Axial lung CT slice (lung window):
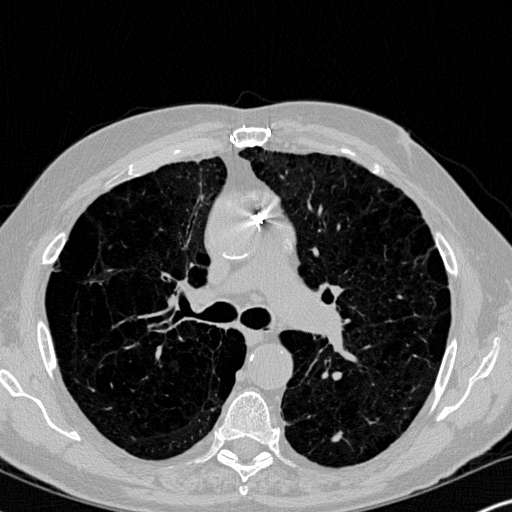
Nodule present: yes
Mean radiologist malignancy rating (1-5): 3.5